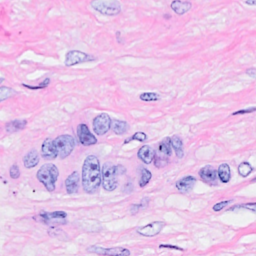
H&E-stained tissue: Breast